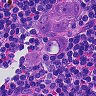
Metastatic tissue present: yes